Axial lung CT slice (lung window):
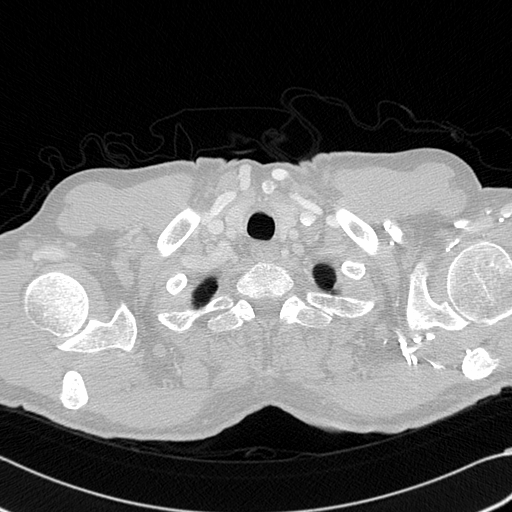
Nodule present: no